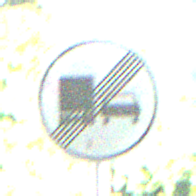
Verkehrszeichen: EndeUeberholverbotKraftfahrzeuge
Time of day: Midday
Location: Outdoor (Suburban)
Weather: Clear
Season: NotSpecified
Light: Natural